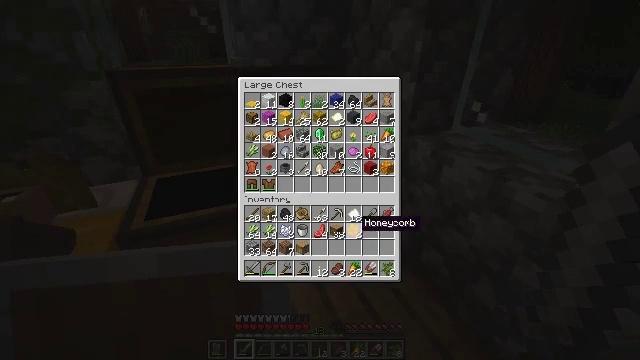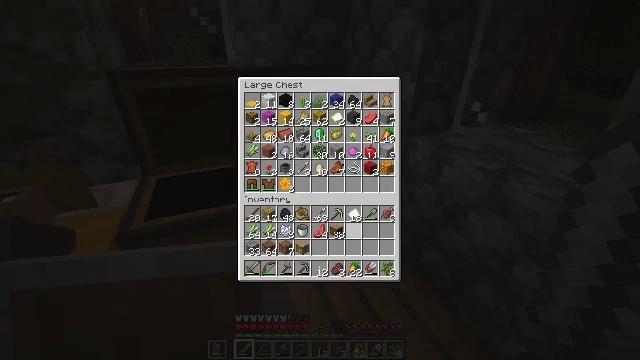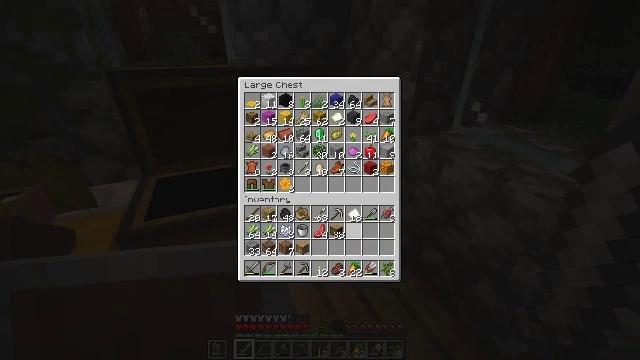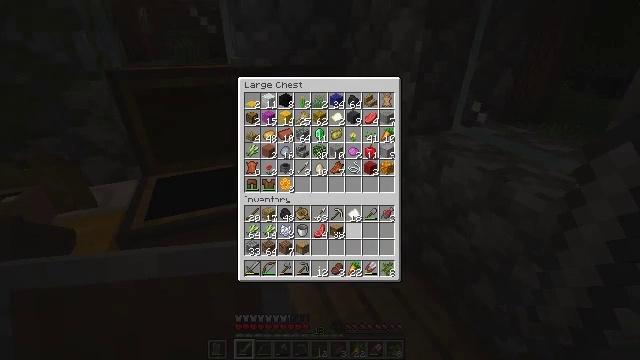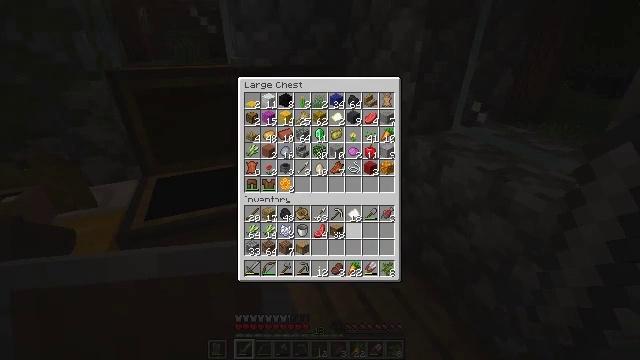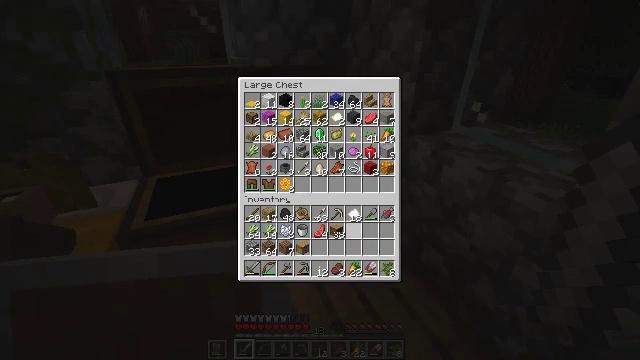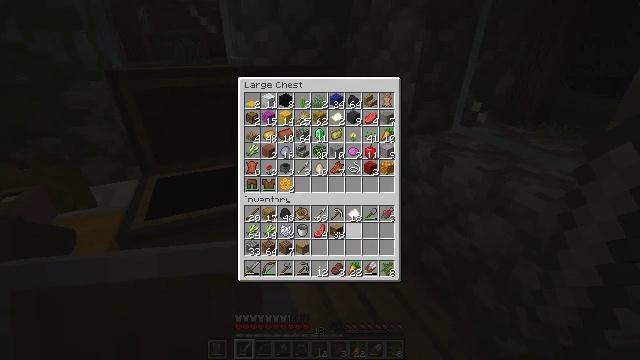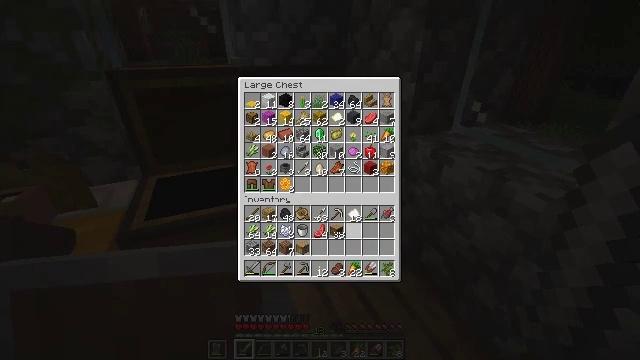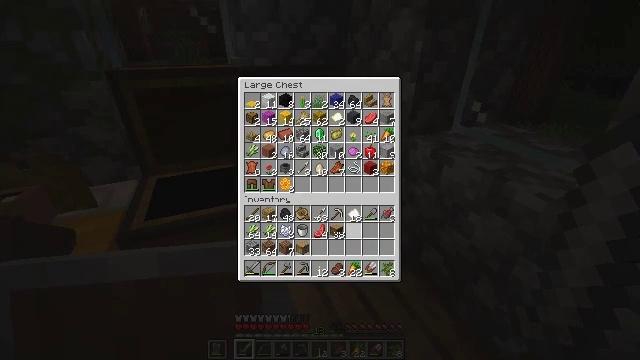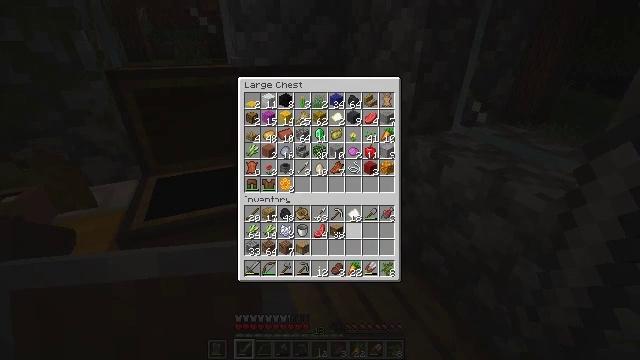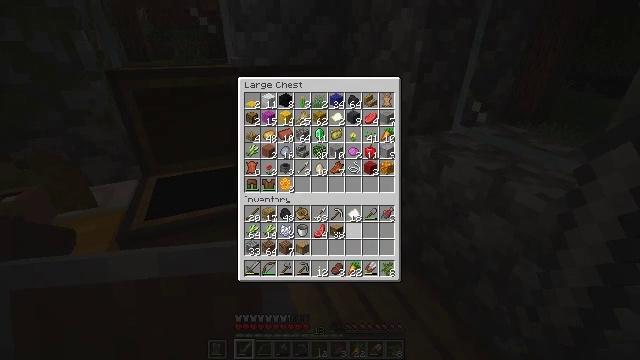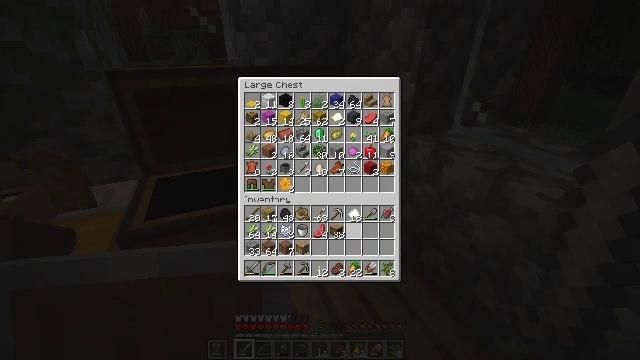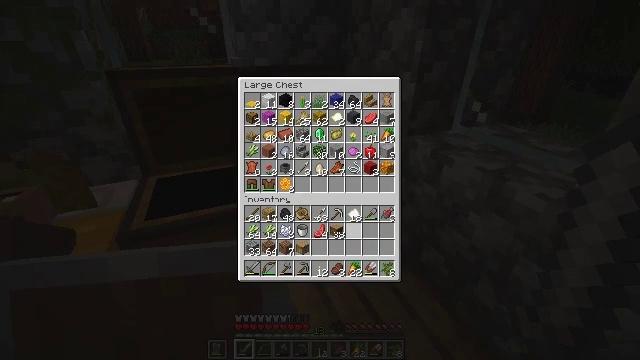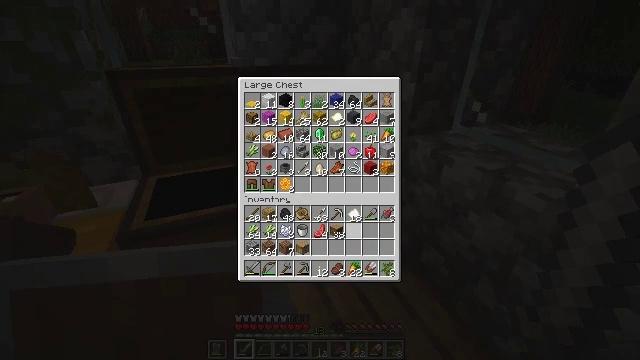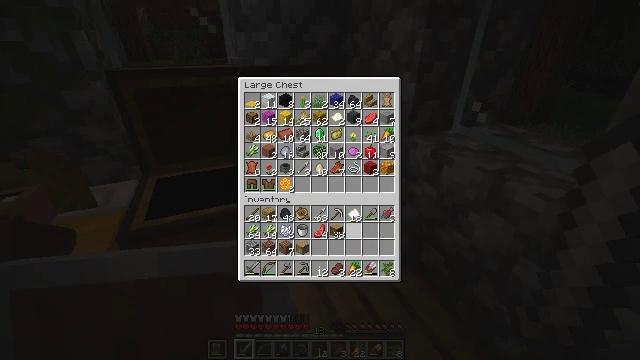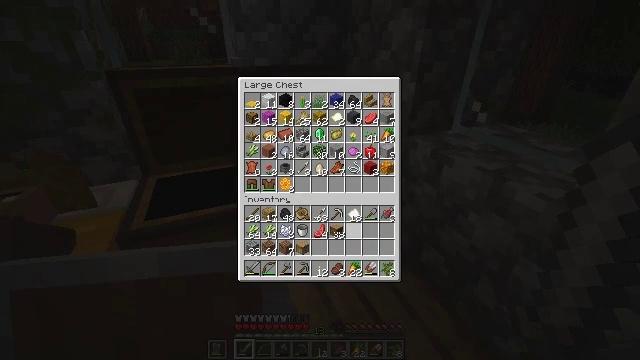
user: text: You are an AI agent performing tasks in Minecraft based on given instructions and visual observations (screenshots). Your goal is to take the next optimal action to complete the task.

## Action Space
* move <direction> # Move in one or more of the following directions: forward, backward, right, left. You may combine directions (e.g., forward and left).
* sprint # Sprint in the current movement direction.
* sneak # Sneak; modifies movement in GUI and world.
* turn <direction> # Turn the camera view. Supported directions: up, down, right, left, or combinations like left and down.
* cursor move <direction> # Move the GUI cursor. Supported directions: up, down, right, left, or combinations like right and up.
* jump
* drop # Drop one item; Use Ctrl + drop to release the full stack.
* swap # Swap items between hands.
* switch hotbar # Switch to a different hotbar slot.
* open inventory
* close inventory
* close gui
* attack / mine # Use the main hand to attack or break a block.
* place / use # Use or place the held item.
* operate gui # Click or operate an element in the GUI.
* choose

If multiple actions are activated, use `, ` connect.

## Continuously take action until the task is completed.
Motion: motion action
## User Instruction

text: Craft paper with the crafting table.
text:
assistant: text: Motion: sneak, attack / mine
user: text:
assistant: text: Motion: sneak, attack / mine
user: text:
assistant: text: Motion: sneak
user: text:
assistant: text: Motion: sneak
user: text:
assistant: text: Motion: sneak
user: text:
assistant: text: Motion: sneak
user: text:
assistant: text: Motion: no_op
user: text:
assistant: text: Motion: no_op
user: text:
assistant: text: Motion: no_op
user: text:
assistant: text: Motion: no_op
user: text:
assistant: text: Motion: no_op
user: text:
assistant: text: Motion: no_op
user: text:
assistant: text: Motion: no_op
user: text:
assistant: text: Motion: no_op
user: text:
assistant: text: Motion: no_op
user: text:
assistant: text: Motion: no_op
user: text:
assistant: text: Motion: no_op
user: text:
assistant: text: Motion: no_op
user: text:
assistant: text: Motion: no_op
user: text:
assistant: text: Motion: no_op
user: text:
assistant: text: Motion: no_op
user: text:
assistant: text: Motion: no_op
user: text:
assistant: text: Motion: no_op
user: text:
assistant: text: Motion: no_op
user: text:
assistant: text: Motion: no_op
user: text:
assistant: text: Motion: no_op
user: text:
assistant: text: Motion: no_op
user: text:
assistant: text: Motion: no_op
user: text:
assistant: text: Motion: sneak
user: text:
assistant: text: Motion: sneak